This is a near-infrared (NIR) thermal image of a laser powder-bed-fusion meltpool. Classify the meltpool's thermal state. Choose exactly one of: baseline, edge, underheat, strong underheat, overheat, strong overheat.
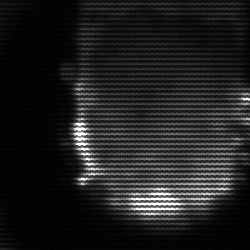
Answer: baseline